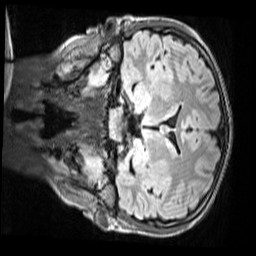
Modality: FLAIR
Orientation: coronal
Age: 11
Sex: male
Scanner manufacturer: siemens
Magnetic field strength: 3 T
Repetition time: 5 s
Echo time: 0.388 s